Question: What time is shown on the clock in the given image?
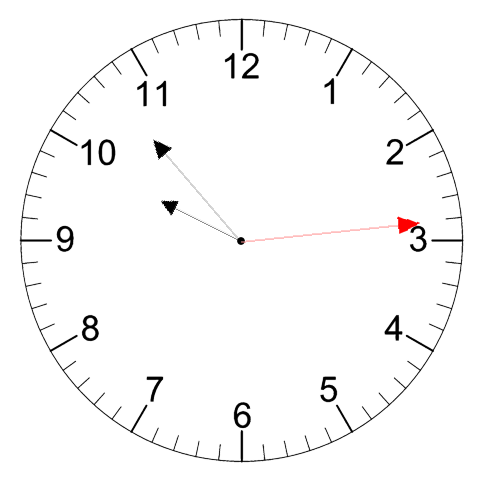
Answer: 09:53:14